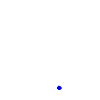
Particle: pion